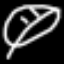
Label: leaf